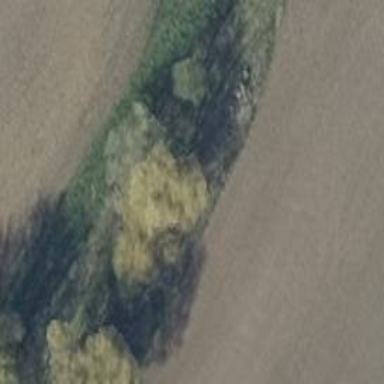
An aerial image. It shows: Row of deciduous broadleaved trees.